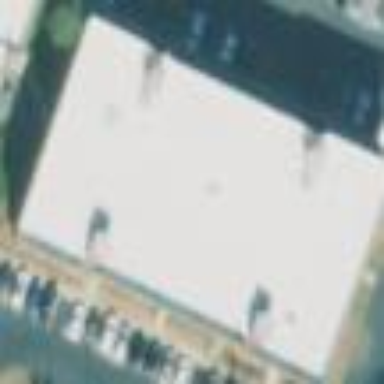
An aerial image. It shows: Commercial building.